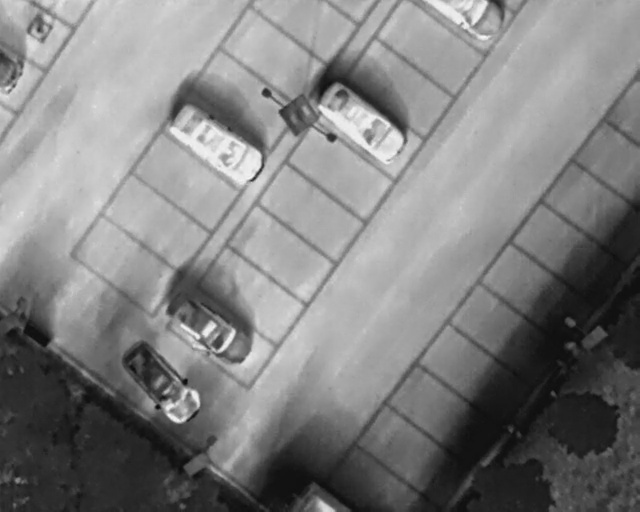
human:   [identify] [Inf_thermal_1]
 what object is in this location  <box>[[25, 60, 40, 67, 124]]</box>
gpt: <ref>1 large car at the center</ref>

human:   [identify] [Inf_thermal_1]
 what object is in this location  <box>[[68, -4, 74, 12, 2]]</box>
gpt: <ref>1 large car at the top right</ref>

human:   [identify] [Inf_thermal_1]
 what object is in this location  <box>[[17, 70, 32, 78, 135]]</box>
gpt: <ref>1 large car at the bottom left</ref>